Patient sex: M
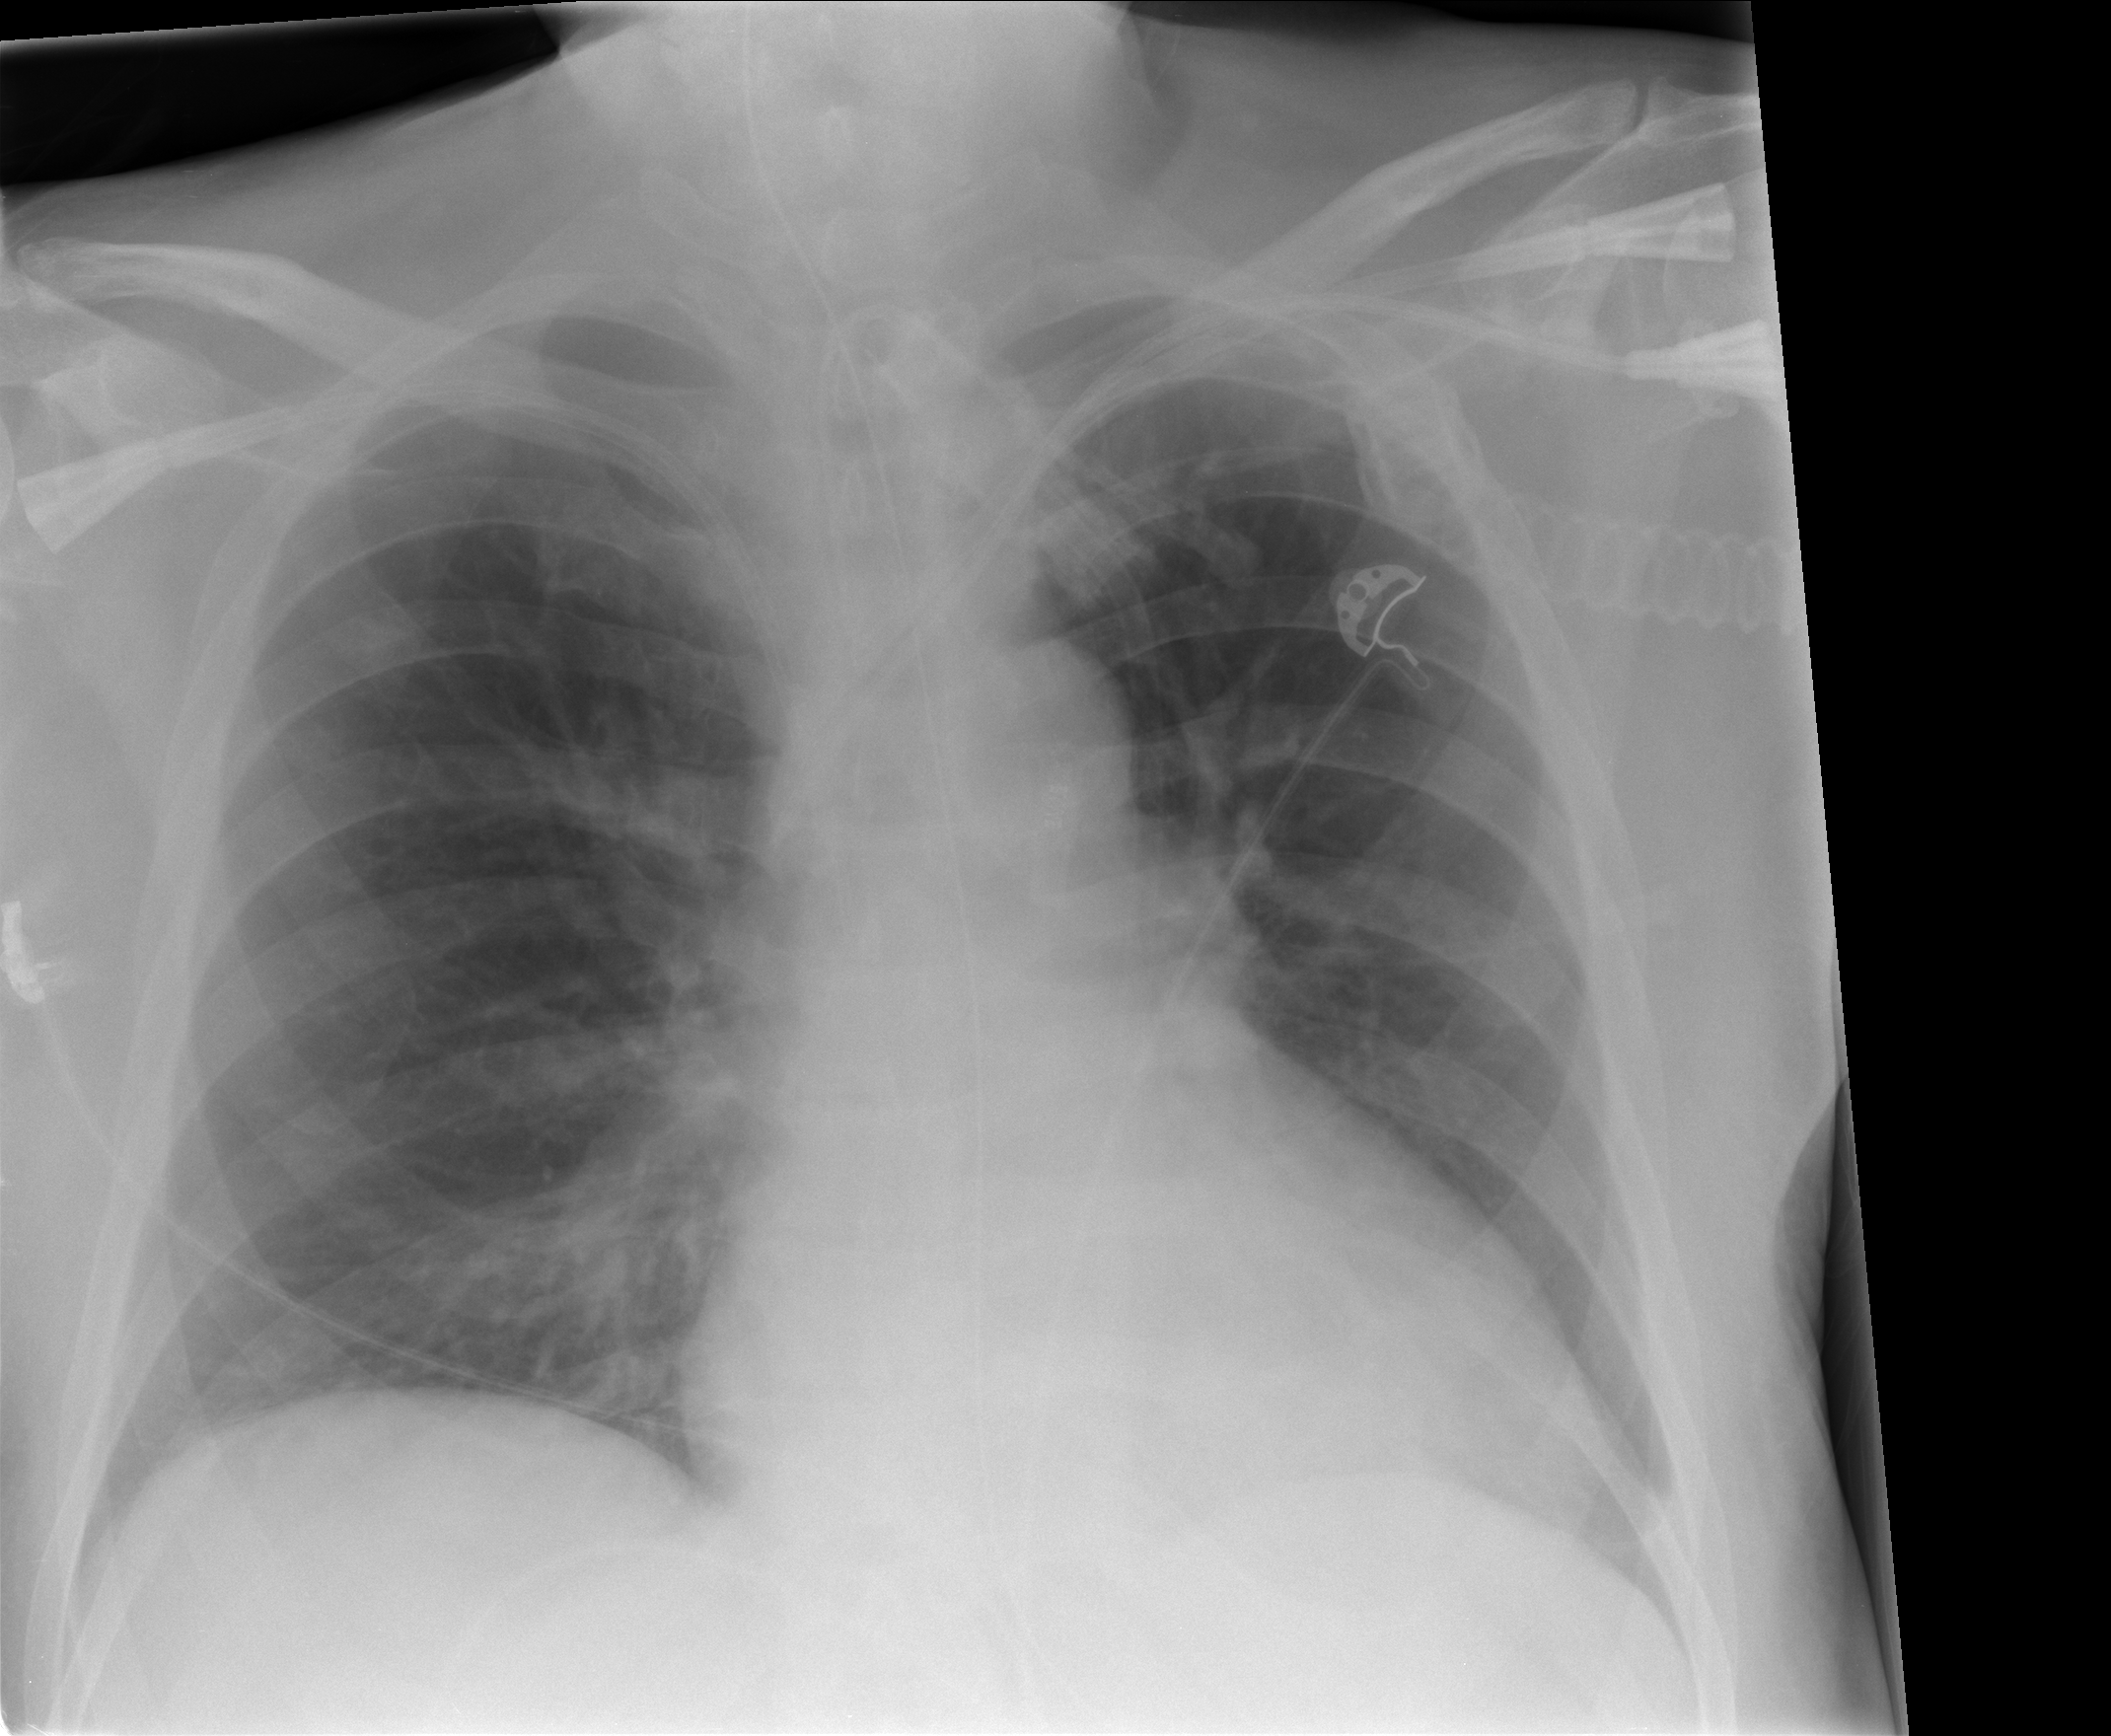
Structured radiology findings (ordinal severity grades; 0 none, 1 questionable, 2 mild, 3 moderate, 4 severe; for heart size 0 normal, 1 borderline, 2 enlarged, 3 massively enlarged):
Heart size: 0
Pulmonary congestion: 2
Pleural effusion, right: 0
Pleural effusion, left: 0
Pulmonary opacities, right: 1
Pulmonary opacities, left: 1
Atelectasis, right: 0
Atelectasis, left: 0